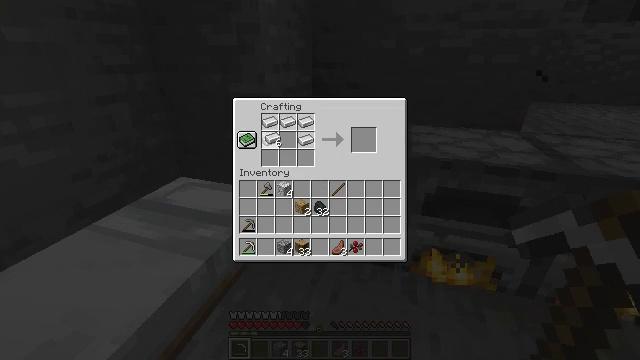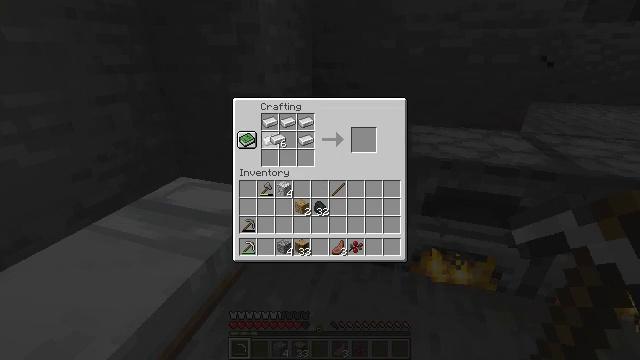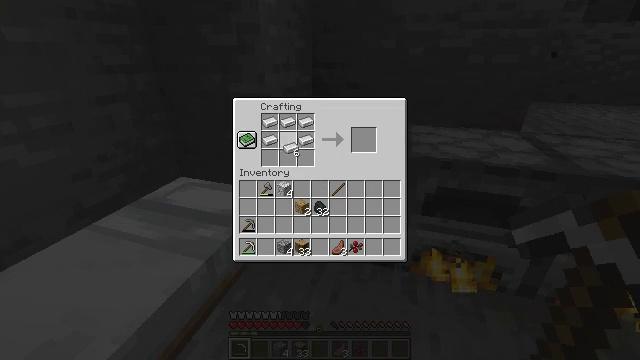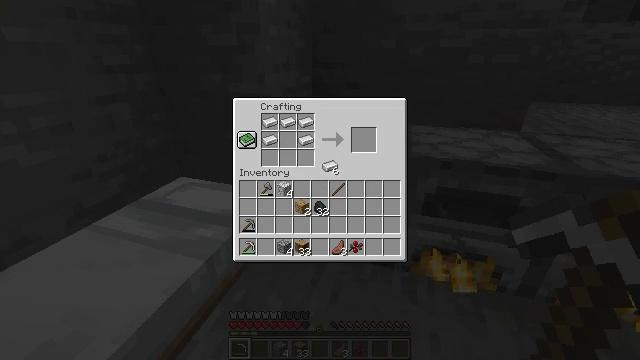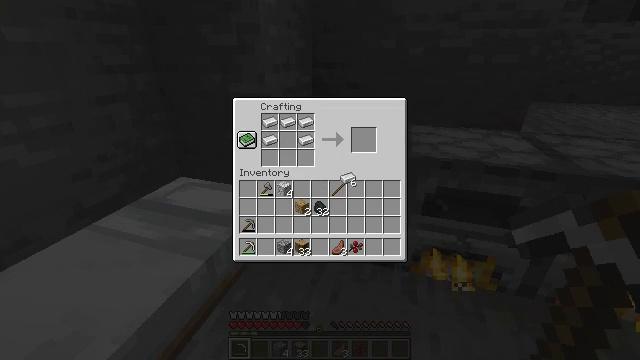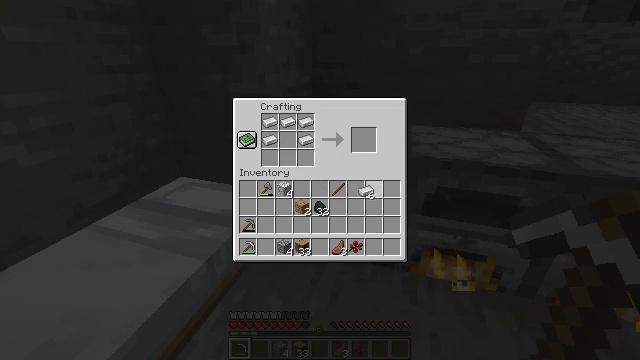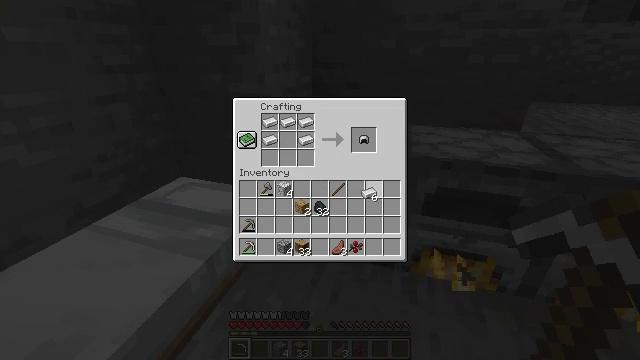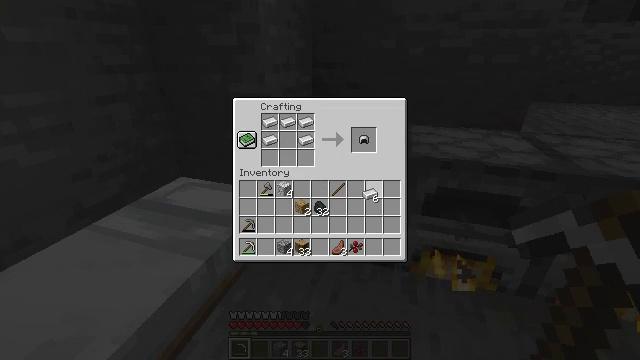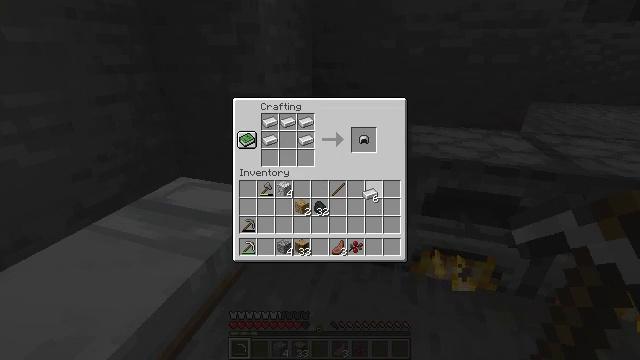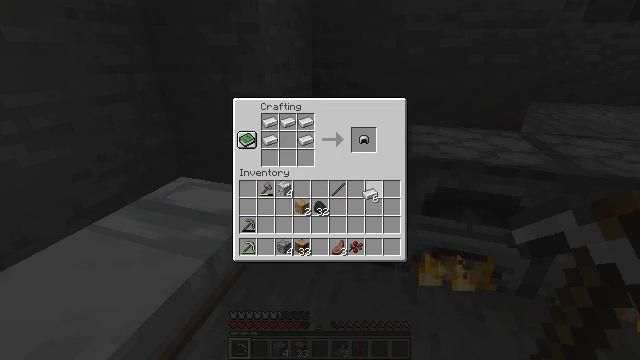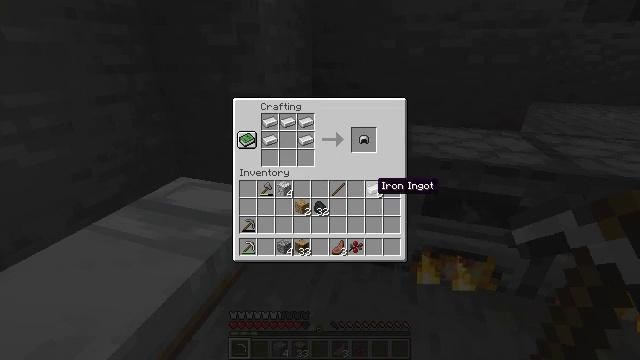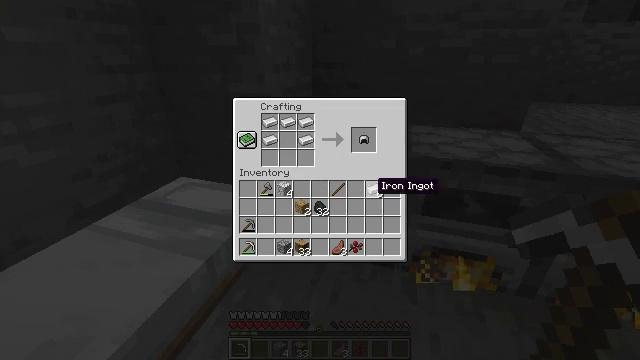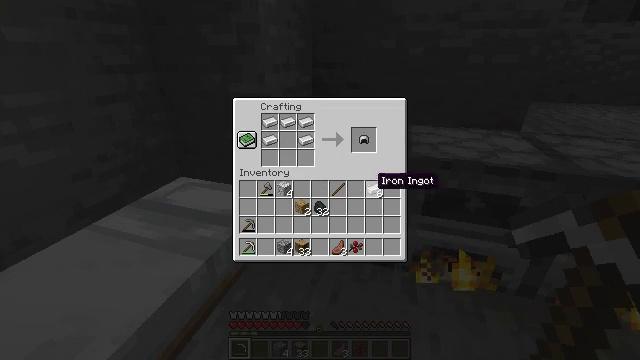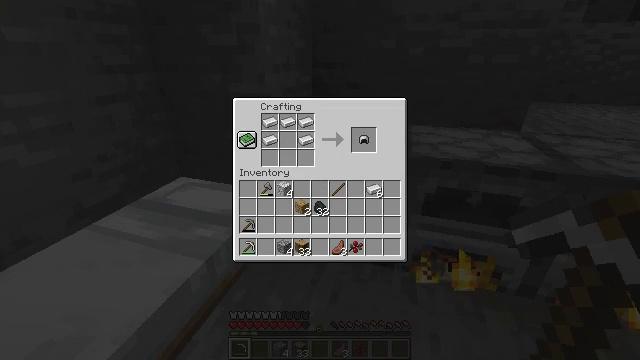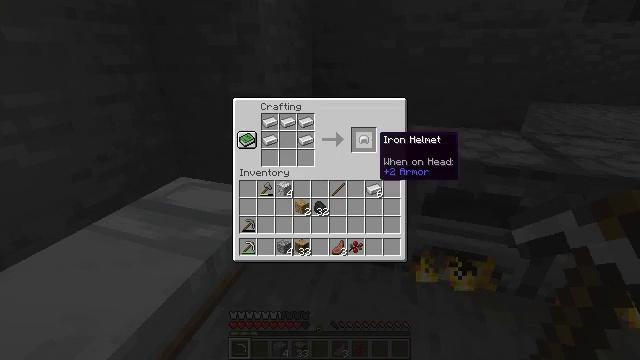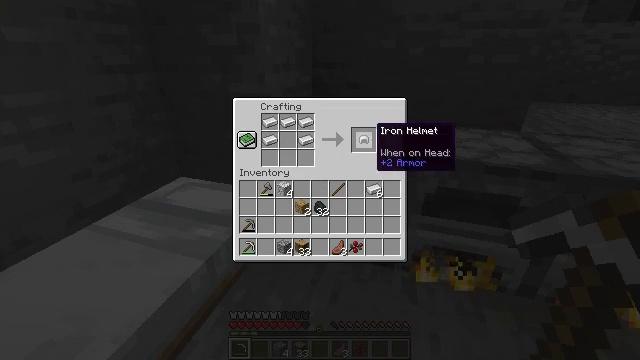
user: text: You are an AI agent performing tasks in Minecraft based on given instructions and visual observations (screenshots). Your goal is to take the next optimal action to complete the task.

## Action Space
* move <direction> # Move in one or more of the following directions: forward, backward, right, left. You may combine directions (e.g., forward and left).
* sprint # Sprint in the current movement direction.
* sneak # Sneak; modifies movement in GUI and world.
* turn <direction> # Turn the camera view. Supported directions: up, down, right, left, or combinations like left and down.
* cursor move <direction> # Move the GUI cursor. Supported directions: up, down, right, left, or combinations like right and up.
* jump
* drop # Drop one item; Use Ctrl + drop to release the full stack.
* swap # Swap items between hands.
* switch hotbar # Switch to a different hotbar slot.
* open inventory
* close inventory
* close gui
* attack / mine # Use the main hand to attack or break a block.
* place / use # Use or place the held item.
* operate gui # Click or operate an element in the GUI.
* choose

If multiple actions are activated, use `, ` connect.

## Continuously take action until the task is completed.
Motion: motion action
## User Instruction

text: Make an iron helmet using iron ingots.
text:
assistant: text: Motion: no_op
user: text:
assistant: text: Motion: cursor move right and down
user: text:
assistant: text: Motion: cursor move right and down
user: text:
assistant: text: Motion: cursor move right and down
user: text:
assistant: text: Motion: cursor move right and down
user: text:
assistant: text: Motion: no_op
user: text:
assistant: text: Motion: no_op
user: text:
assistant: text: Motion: operate gui
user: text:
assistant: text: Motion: operate gui
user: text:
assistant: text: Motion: no_op
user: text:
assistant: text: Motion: no_op
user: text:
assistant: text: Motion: no_op
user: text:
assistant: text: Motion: sneak, cursor move up
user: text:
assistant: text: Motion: sneak, cursor move up
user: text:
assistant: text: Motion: sneak, cursor move up
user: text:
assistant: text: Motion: sneak
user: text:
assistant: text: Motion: sneak, operate gui
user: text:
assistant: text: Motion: sneak, operate gui
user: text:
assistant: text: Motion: sneak, operate gui
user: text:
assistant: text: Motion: sneak, cursor move down
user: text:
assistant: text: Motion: sneak, cursor move left and down
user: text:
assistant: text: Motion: sneak